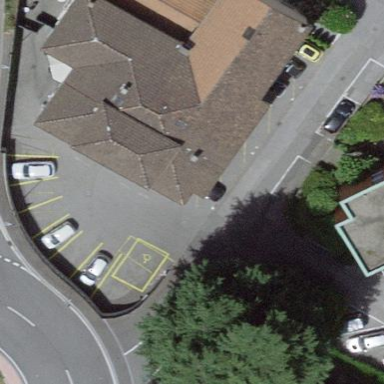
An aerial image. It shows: Commercial building.